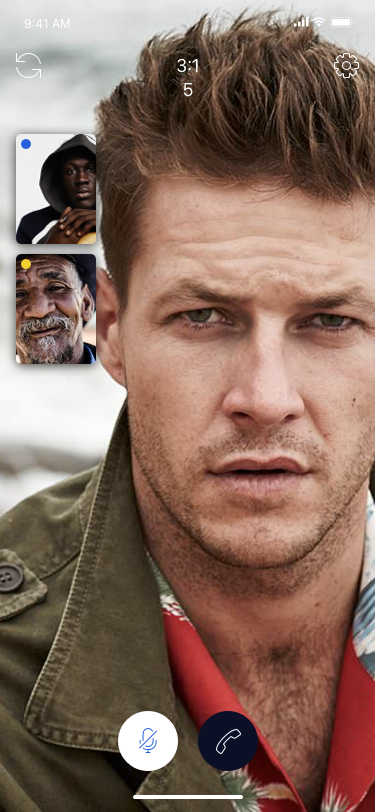
Text in this UI design:
3:15